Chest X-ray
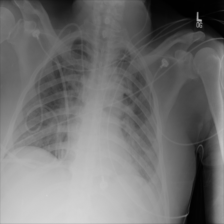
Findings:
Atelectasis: negative
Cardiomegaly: negative
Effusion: positive
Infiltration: negative
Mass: negative
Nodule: negative
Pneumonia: negative
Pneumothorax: negative
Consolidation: negative
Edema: negative
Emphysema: negative
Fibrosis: negative
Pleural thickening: negative
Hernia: negative